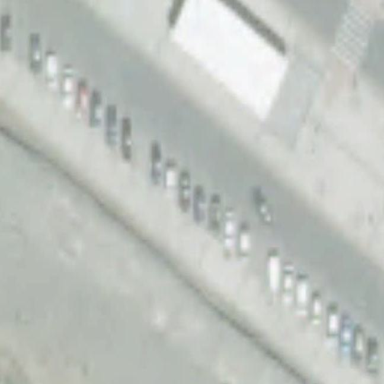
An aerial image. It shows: Parking area with surface.